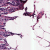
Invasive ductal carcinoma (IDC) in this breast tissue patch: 1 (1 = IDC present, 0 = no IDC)